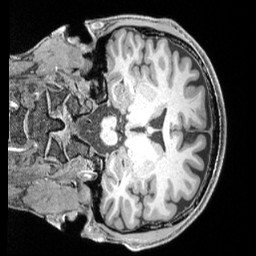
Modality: T1w
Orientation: coronal
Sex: male
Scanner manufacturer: siemens
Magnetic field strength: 3 T
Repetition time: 2.4 s
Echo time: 0.00224 s